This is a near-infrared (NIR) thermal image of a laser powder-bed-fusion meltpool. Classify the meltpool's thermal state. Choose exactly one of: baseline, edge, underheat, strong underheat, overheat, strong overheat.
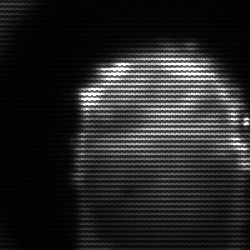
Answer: baseline